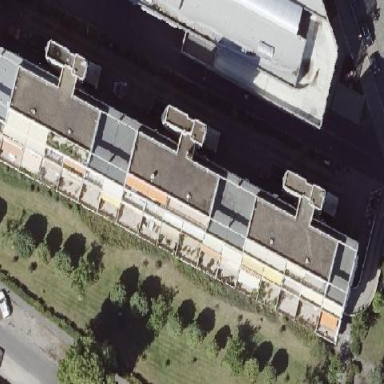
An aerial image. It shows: Apartment building with flat roof.